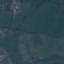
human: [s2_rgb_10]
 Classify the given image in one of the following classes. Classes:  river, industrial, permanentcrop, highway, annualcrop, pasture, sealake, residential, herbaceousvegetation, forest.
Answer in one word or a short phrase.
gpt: Pasture